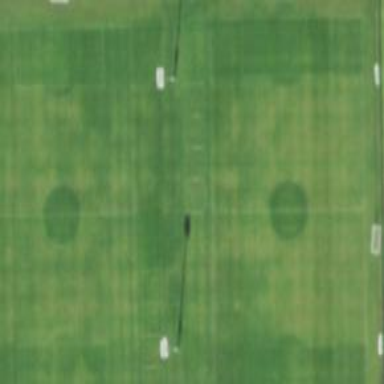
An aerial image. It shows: Soccer pitch for leisureland activities.